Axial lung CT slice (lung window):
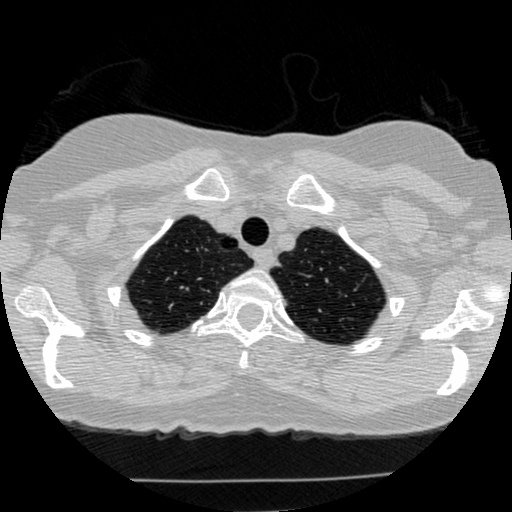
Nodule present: no